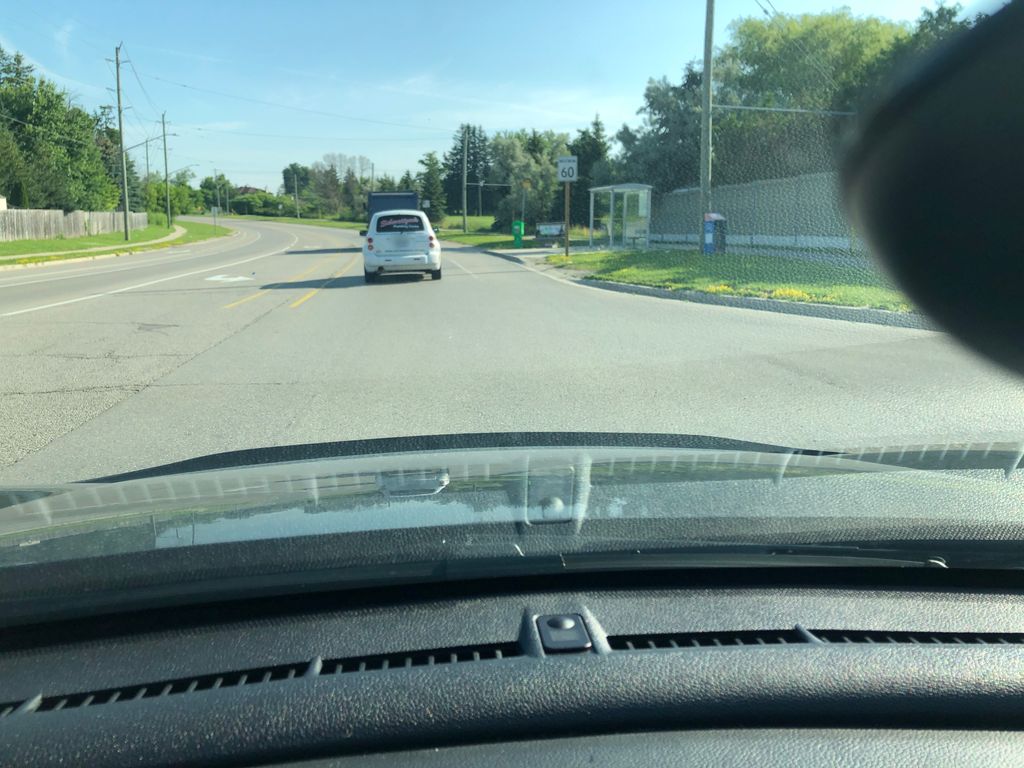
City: kitchener-waterloo